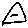
Label: triangle